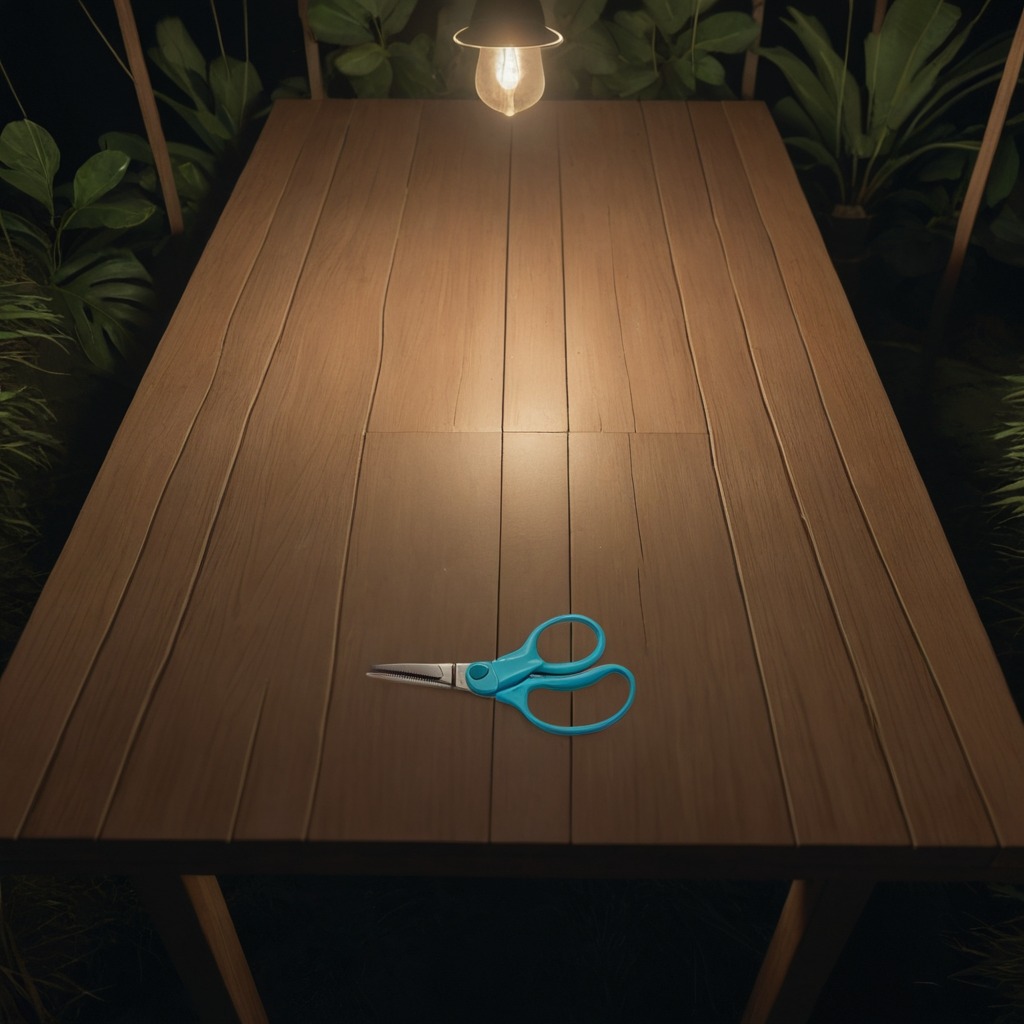
A scissor lies on a wooden table inside a jungle field workshop tent at night.